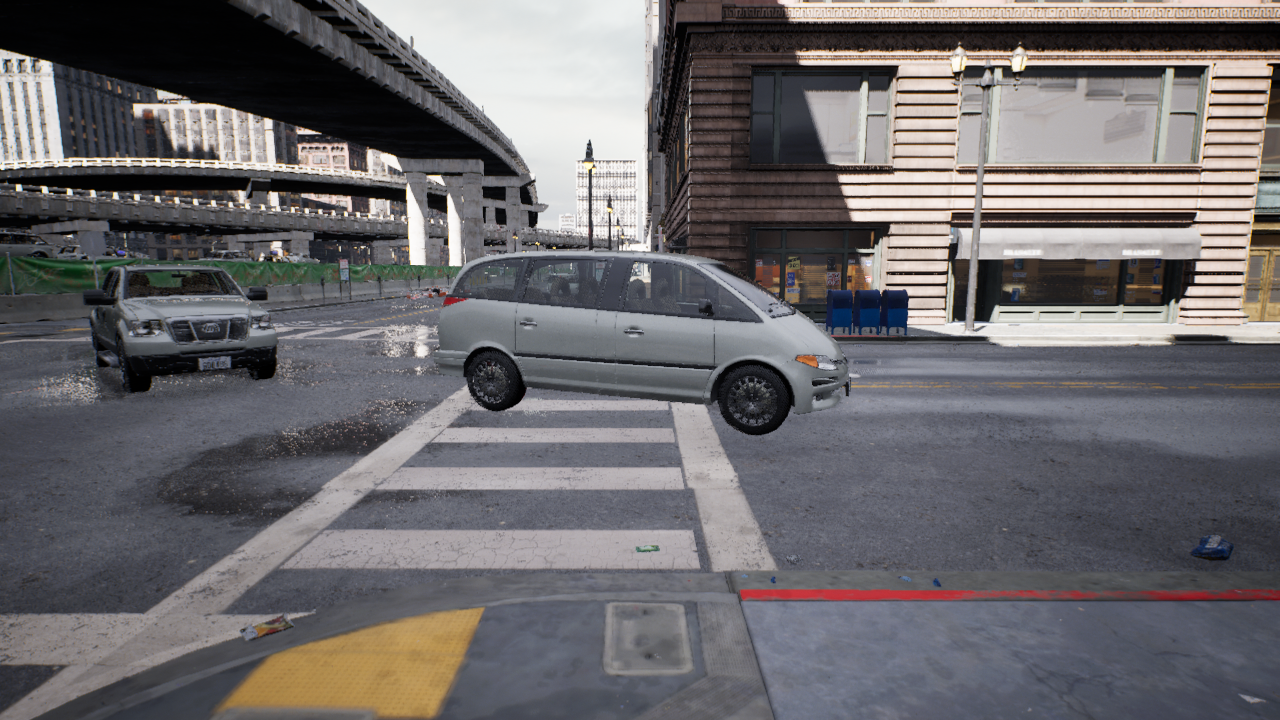
Venue: intersection
Lighting: clear day
Vehicle rig: minivan